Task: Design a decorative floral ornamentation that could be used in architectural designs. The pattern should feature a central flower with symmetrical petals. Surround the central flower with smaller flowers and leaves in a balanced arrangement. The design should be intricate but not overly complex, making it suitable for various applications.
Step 1323:
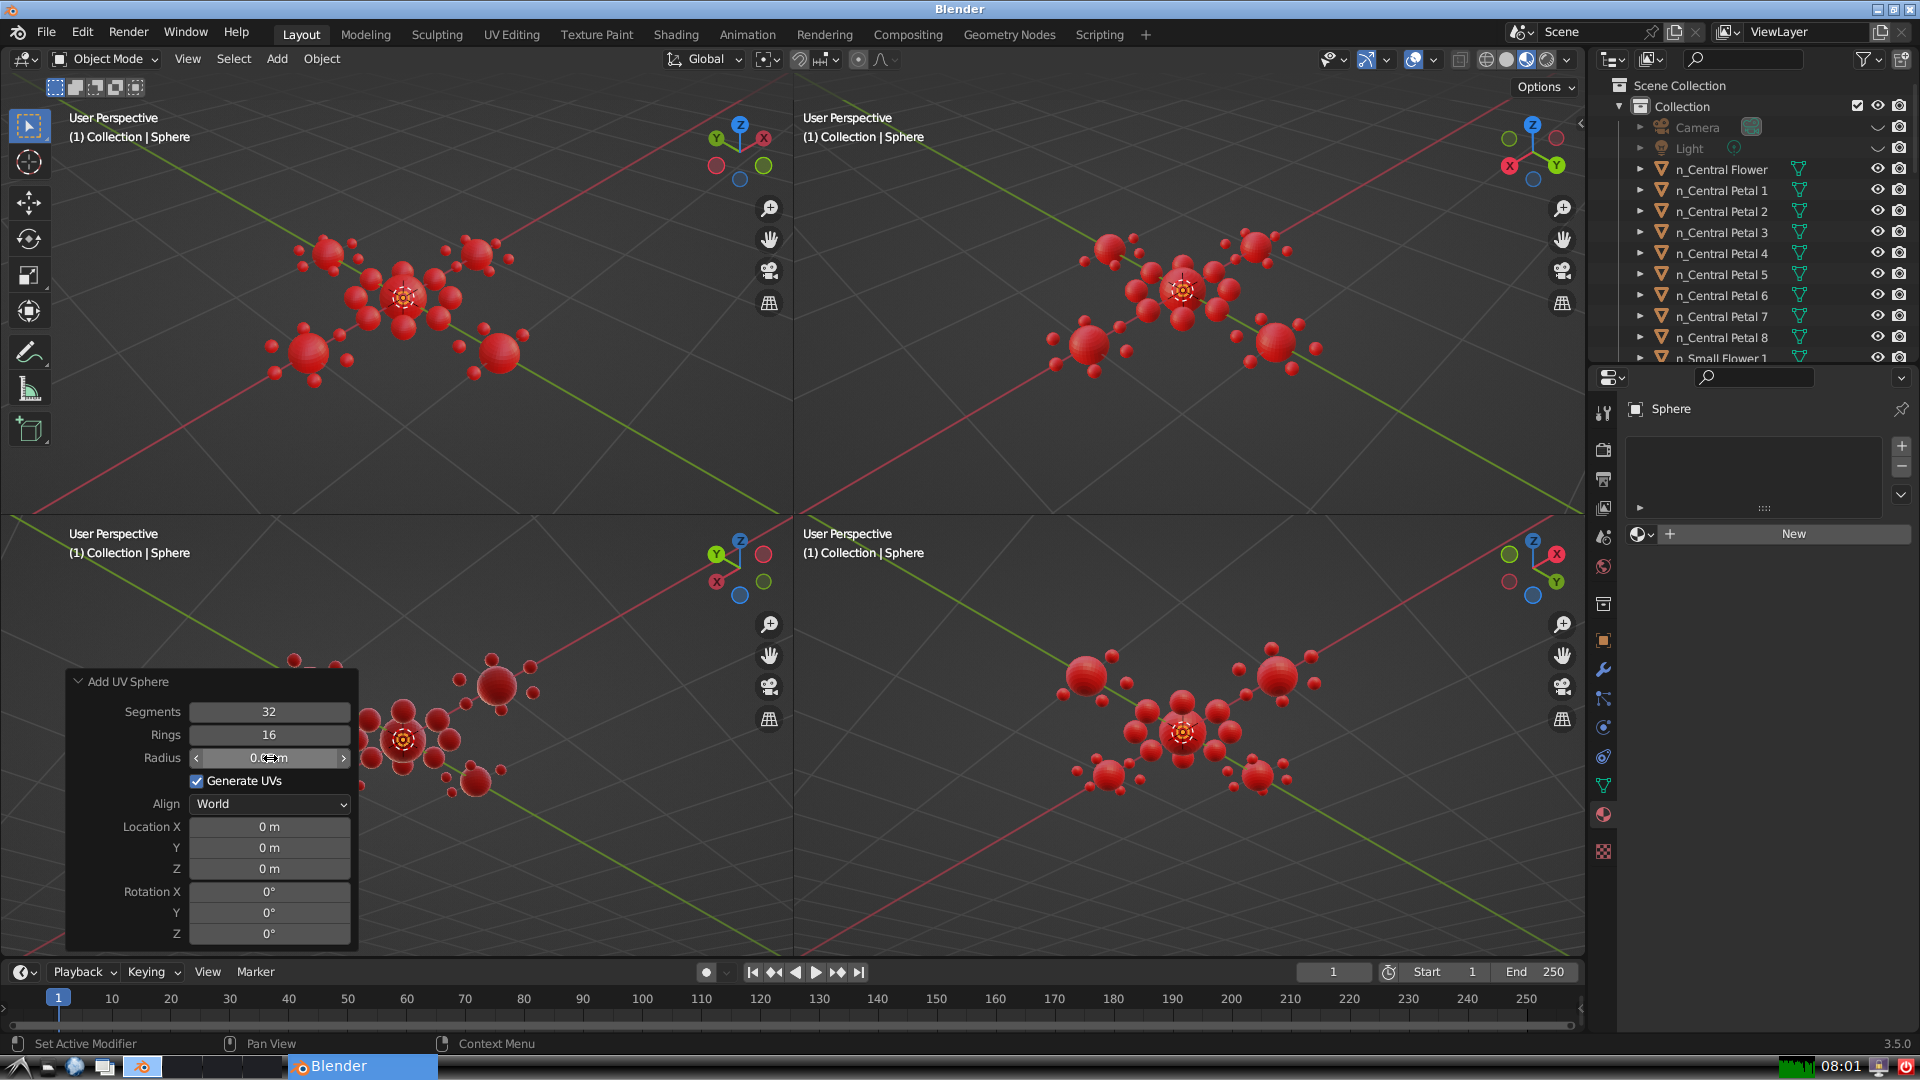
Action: click: no